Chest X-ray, AP view. Patient: 21 years old, sex F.
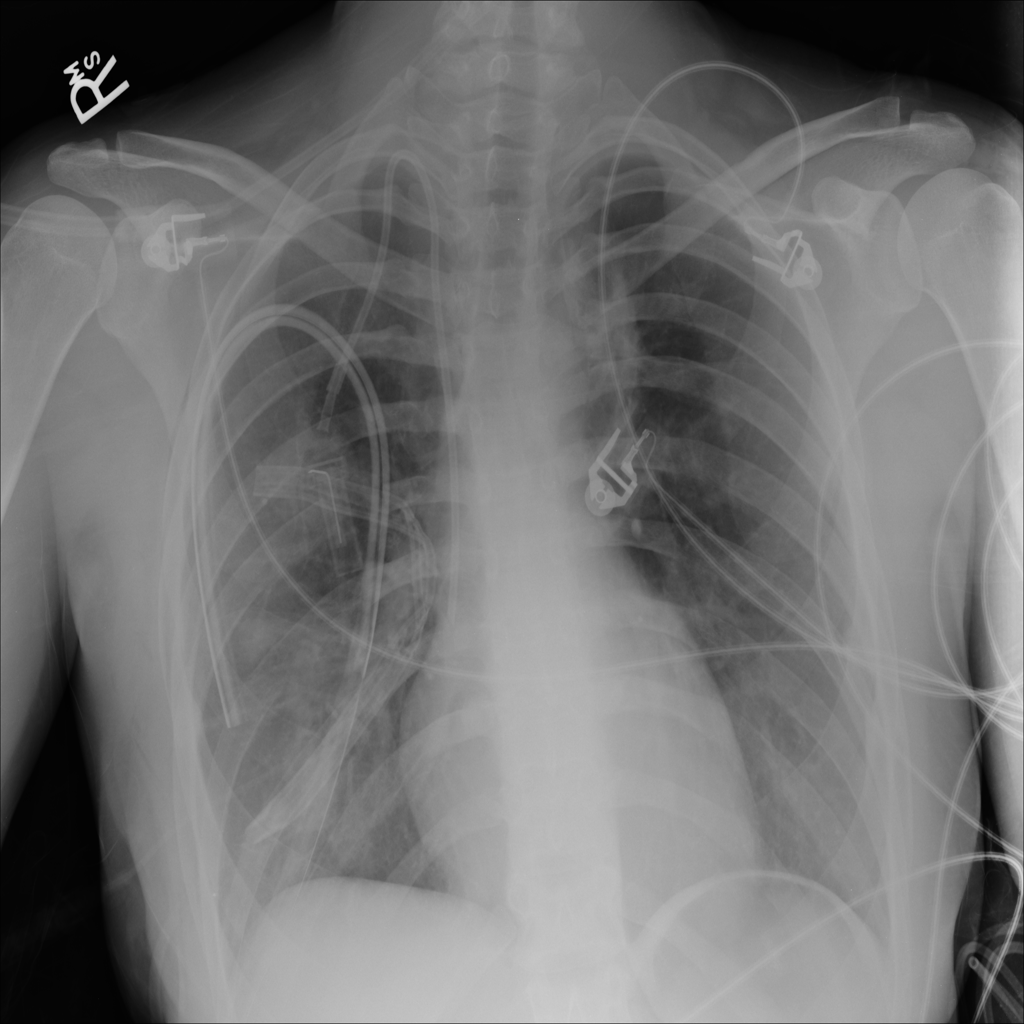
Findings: Fibrosis, Infiltration, Nodule